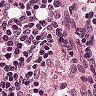
Metastatic tissue present: no